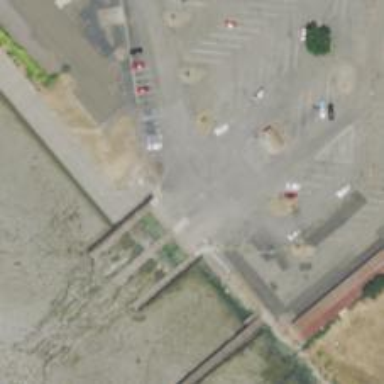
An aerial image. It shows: Slipway for leisure land vehicles on service road.